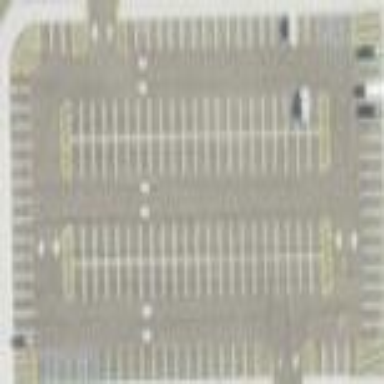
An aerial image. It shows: Parking area.